Interaction volume radius: 10 \u00c5
Interaction volume height: 25 \u00c5
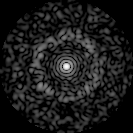
Disorder parameter: 0.8261